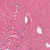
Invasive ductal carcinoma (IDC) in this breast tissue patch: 0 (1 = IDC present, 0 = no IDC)